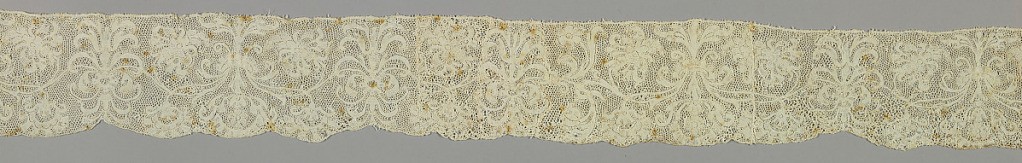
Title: Border
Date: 17th century
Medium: linen Technique: bobbin lace, discontinuous tape
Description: Border with a stylized scrolling vertical form alternates with a more expansive scrolling ornament with floral forms and flower heads.